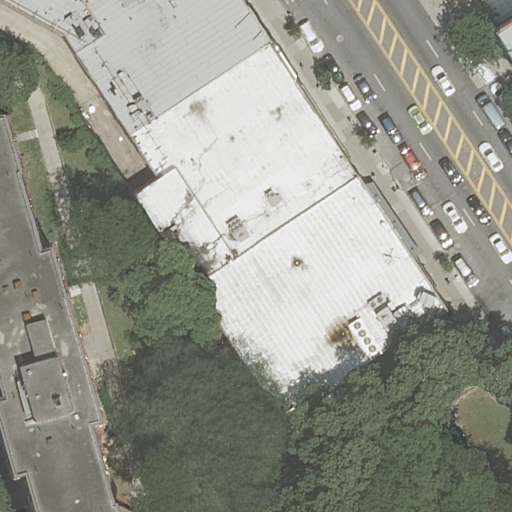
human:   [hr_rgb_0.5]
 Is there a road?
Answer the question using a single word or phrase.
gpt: yes

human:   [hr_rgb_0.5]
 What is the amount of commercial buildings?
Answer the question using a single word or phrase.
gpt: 0

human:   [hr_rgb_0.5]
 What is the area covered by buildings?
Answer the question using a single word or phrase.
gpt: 1955m2

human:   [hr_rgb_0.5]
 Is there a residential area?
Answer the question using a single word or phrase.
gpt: yes

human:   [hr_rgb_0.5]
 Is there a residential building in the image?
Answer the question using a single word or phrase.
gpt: yes

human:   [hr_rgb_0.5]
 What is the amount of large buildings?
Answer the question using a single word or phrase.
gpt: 1

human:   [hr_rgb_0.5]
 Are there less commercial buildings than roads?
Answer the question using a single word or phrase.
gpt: yes

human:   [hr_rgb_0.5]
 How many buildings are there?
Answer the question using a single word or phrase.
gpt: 4

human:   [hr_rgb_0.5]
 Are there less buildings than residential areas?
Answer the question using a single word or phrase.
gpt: no

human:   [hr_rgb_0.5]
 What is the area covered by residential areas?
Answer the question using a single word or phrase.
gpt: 100m2

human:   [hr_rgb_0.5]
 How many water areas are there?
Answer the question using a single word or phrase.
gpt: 0

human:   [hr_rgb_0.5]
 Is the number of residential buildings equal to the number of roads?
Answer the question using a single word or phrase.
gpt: no

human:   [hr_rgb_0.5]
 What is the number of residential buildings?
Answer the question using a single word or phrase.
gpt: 4

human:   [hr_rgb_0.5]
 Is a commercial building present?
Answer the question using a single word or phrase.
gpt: no

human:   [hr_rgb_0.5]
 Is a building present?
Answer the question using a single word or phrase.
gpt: yes

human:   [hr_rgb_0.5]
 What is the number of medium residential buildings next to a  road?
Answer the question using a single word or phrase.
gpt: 2

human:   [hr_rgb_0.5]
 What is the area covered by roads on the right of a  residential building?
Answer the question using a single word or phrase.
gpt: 0m2

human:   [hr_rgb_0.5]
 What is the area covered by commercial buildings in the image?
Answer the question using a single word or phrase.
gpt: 0m2

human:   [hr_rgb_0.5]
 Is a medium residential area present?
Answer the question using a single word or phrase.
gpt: yes

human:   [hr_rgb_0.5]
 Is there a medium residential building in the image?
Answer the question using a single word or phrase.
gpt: yes

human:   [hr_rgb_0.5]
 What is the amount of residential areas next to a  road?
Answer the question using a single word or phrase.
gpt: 1

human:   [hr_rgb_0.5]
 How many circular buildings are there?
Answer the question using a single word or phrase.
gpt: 0

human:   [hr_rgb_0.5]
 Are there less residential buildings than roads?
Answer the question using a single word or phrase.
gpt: no

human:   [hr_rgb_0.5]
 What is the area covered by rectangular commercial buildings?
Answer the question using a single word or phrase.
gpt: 0m2

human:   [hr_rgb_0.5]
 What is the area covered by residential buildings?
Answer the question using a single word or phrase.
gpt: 1955m2

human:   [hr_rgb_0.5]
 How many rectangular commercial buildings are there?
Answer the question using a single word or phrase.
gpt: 0

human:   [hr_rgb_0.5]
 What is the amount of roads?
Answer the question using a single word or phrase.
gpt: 3

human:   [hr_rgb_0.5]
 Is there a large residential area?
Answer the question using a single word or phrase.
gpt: no

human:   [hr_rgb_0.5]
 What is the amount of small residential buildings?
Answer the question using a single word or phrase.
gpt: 1

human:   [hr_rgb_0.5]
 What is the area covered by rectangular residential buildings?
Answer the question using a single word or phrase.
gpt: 1579m2

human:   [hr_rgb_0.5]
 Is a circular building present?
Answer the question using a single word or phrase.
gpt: no

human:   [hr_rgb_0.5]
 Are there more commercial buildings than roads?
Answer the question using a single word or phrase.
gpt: no

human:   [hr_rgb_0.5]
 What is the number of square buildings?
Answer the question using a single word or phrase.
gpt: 0

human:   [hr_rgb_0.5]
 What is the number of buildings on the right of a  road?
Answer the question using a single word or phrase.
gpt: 2

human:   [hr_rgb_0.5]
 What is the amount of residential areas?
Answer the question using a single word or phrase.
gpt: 1

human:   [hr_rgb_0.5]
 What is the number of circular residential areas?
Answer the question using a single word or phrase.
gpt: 0

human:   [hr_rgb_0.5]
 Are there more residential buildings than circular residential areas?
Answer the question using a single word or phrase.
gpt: yes

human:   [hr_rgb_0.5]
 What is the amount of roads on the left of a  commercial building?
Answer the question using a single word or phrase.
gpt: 0

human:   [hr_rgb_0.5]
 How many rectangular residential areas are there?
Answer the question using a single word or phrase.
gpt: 1

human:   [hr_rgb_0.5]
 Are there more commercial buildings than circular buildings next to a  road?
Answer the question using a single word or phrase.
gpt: no

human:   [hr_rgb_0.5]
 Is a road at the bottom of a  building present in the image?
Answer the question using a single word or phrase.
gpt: yes

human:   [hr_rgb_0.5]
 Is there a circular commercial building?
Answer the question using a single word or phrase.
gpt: no

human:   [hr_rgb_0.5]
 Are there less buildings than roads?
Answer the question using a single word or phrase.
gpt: no

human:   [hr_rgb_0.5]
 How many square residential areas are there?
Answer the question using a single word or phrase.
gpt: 0

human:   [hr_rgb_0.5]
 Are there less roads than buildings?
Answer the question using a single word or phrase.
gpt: yes

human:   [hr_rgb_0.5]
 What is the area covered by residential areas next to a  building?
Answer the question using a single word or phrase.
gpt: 100m2

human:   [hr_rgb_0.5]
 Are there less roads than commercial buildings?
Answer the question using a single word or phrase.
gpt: no

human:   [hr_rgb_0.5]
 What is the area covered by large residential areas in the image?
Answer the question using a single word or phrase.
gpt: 0m2

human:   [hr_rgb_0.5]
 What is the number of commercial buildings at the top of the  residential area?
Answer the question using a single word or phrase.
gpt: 0

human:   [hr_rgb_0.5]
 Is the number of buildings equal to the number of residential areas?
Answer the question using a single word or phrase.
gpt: no

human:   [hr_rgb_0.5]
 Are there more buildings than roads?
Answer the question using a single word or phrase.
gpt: yes

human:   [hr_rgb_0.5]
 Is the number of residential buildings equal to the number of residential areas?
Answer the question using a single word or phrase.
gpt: no

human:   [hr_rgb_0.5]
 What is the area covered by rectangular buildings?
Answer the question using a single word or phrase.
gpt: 1579m2

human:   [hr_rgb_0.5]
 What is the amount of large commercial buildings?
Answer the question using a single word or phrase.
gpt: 0

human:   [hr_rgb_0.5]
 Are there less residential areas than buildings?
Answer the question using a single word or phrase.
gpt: yes

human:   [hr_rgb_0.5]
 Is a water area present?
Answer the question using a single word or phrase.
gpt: no

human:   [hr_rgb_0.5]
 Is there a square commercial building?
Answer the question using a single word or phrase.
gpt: no

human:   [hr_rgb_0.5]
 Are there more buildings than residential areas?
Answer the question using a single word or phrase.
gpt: yes

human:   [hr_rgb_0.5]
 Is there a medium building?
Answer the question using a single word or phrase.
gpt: yes

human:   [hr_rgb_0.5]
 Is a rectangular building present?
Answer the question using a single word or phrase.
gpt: yes

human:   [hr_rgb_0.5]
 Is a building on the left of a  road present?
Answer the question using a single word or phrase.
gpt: yes

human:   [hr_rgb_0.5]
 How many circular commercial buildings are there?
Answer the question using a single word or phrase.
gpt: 0

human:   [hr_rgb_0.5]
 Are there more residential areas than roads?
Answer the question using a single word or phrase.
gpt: no

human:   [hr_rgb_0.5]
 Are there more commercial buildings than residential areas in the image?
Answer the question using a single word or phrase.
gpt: no